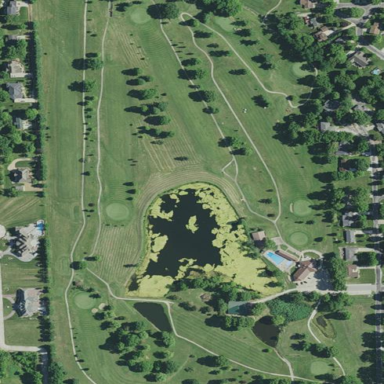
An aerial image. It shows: Golf course.